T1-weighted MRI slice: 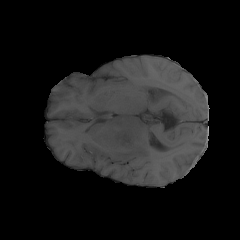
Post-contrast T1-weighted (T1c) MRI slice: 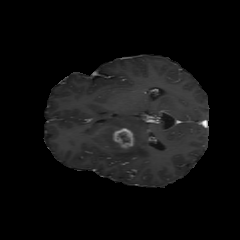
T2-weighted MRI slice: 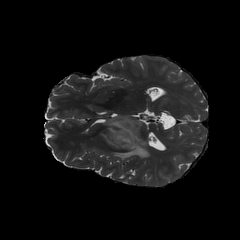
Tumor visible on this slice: yes